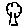
Label: tree